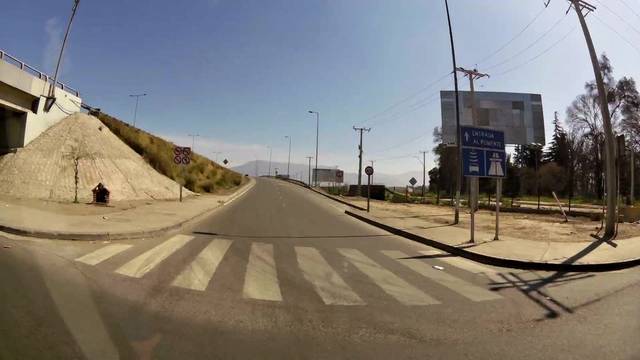
Region: Chile
Coordinates: -33.411, -70.747